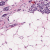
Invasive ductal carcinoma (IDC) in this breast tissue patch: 1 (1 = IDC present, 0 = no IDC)